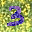
Label: 3